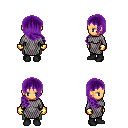
a pixel art fantasy rpg character, female body template, human, tanned skin, chain mail, teal pants, purple right-swept hairstyle, gold gloves, black shoes, four views (front, back, left, right), 2x2 character sprite sheet, small pixel art, hard edges, no anti-aliasing